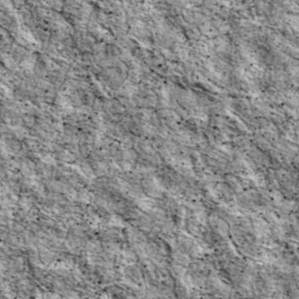
Label: non_frost